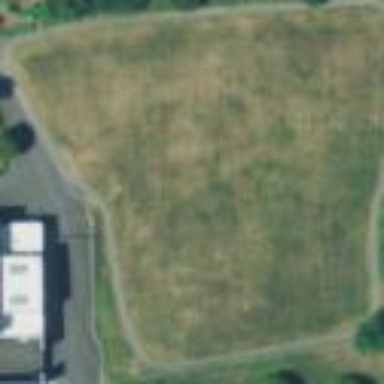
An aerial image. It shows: Recreation ground with grass surface.